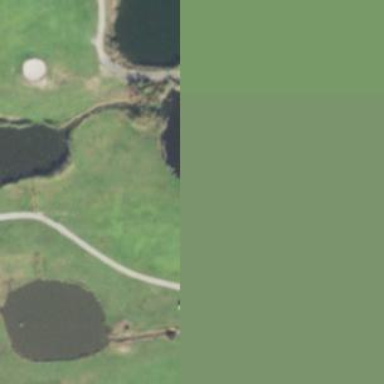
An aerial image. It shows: Grassy area designated as golf fairway.